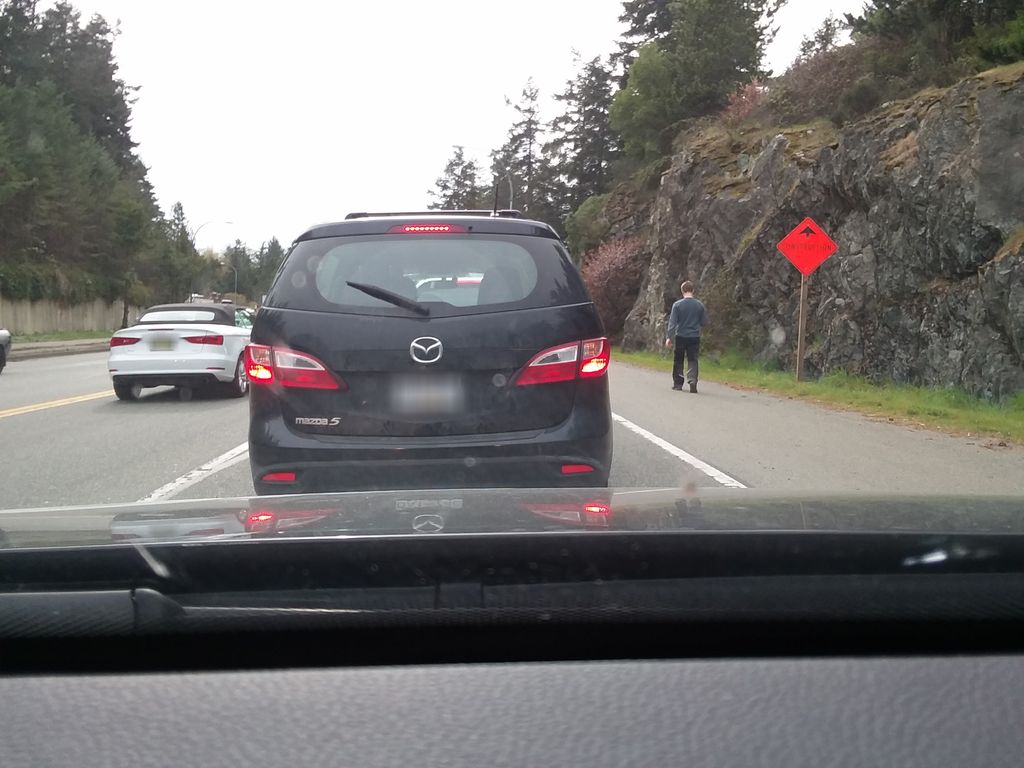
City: victoria